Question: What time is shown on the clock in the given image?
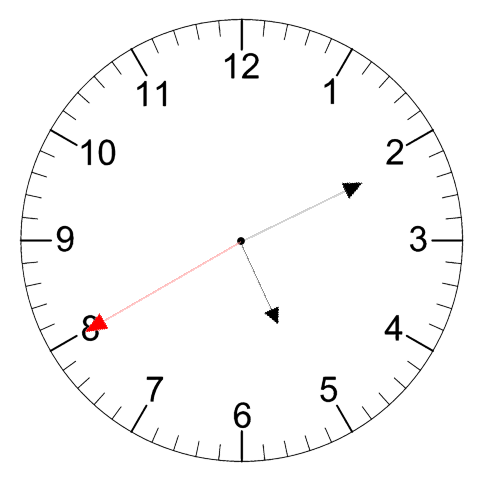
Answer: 05:10:40